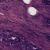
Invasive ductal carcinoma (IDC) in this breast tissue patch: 0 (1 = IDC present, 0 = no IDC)